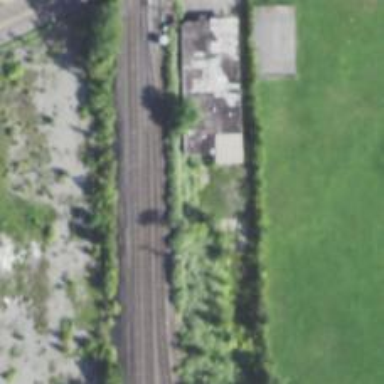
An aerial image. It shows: Railway tracks on embankment.